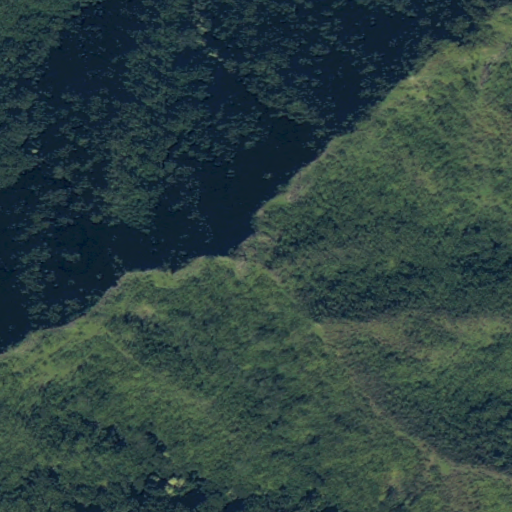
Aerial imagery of mountain in Hawaii named Kila containing only unknown